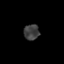
Tissue: prostate
Cell type: T cells
Senescence score: 0.2958
Nuclear area (px): 236
Mean DAPI intensity: 62.568